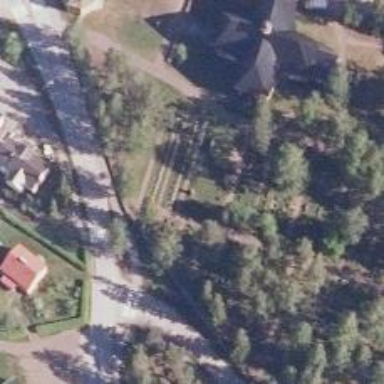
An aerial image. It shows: Historical war memorial.